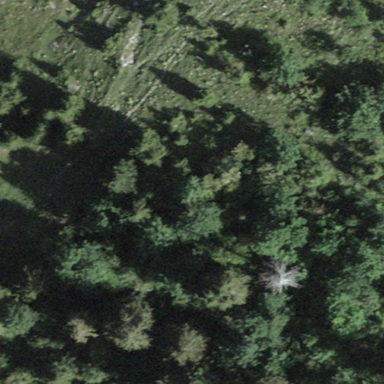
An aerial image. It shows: Forest area.